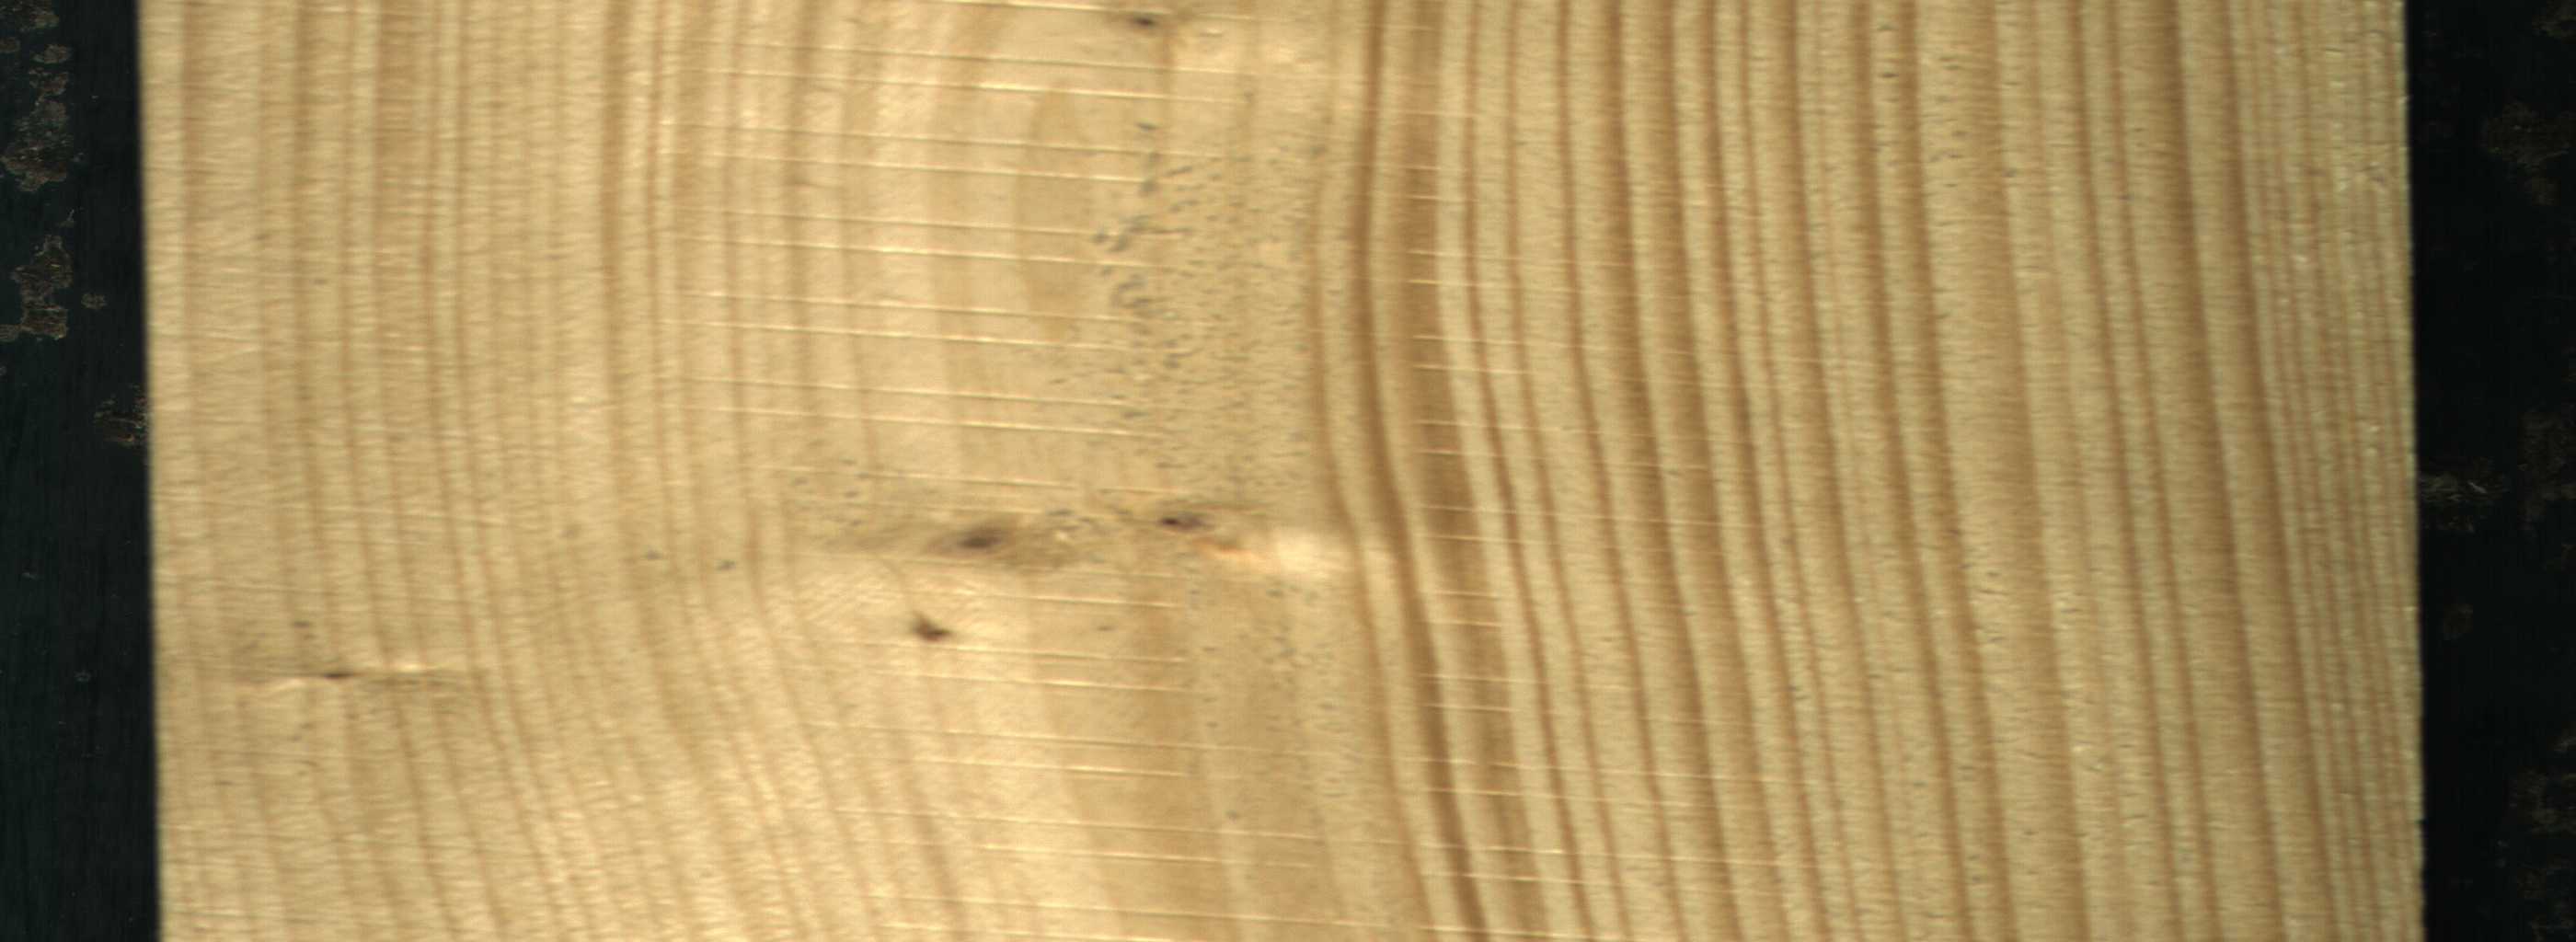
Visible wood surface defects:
Live_Knot
Live_Knot